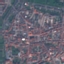
Land use / land cover class: Residential